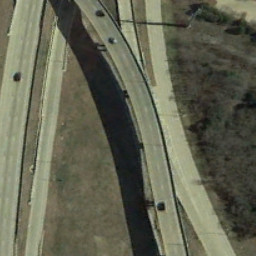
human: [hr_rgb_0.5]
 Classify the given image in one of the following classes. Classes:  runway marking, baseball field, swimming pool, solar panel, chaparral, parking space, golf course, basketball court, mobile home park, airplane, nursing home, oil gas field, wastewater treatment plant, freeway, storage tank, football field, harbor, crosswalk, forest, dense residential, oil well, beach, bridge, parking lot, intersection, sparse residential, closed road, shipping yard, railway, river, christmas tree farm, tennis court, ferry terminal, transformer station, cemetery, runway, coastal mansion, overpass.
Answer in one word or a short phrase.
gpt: overpass